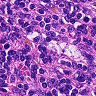
Metastatic tissue present: no